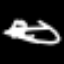
Label: frog